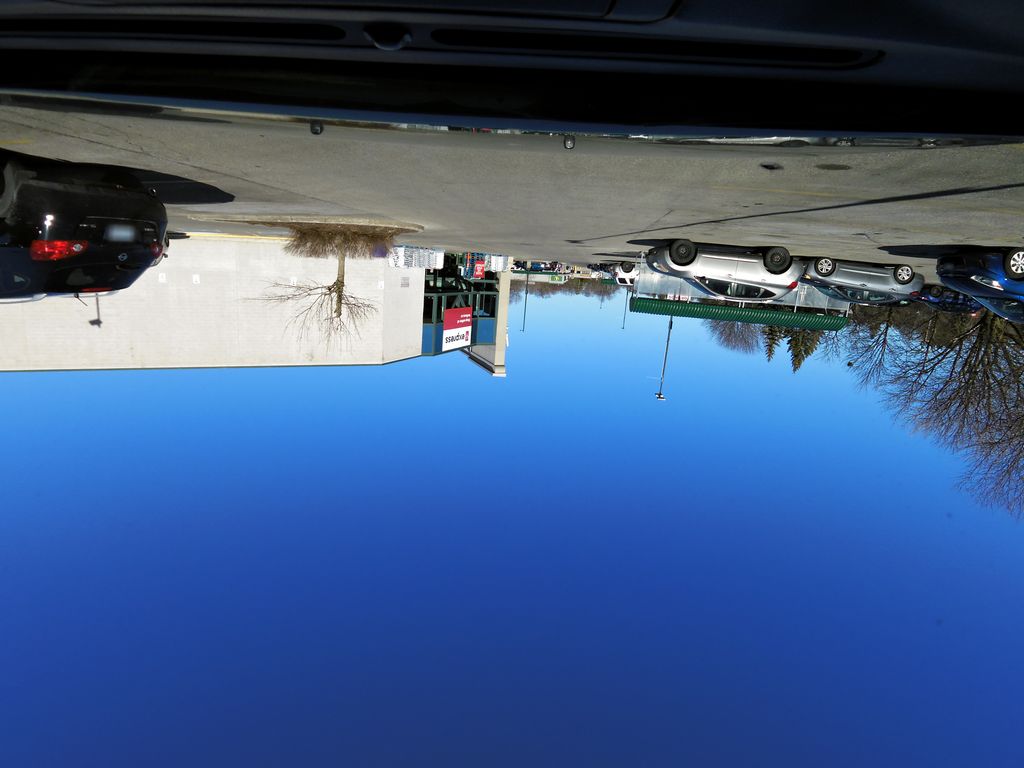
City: hamilton